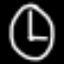
Label: clock